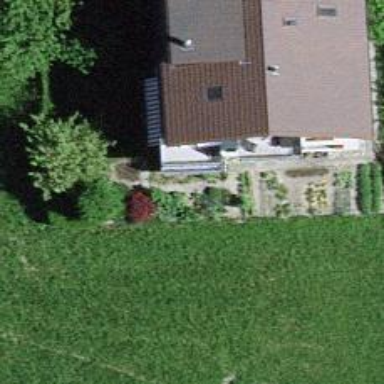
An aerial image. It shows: Isolated dwelling in the countryside.